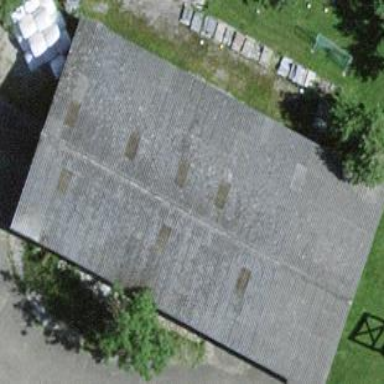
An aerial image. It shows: Rural barn.